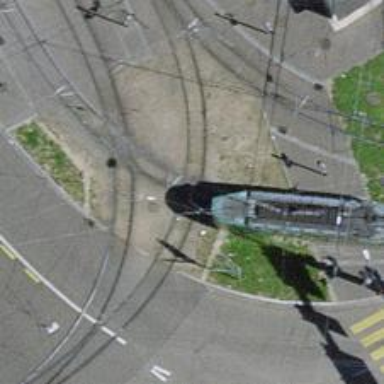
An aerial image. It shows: Tram railway with one track and electrified by contact line.